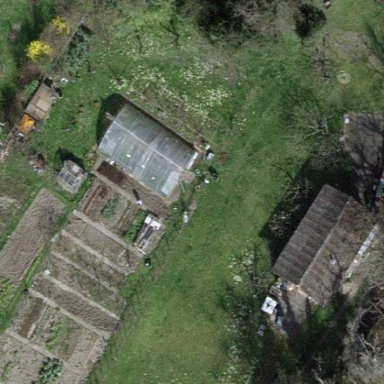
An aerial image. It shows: Garden surrounded by fence.